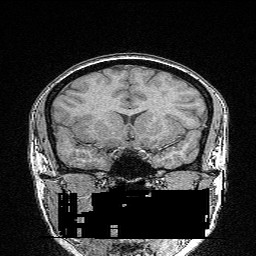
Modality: FLASH
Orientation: sagittal
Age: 24
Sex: female